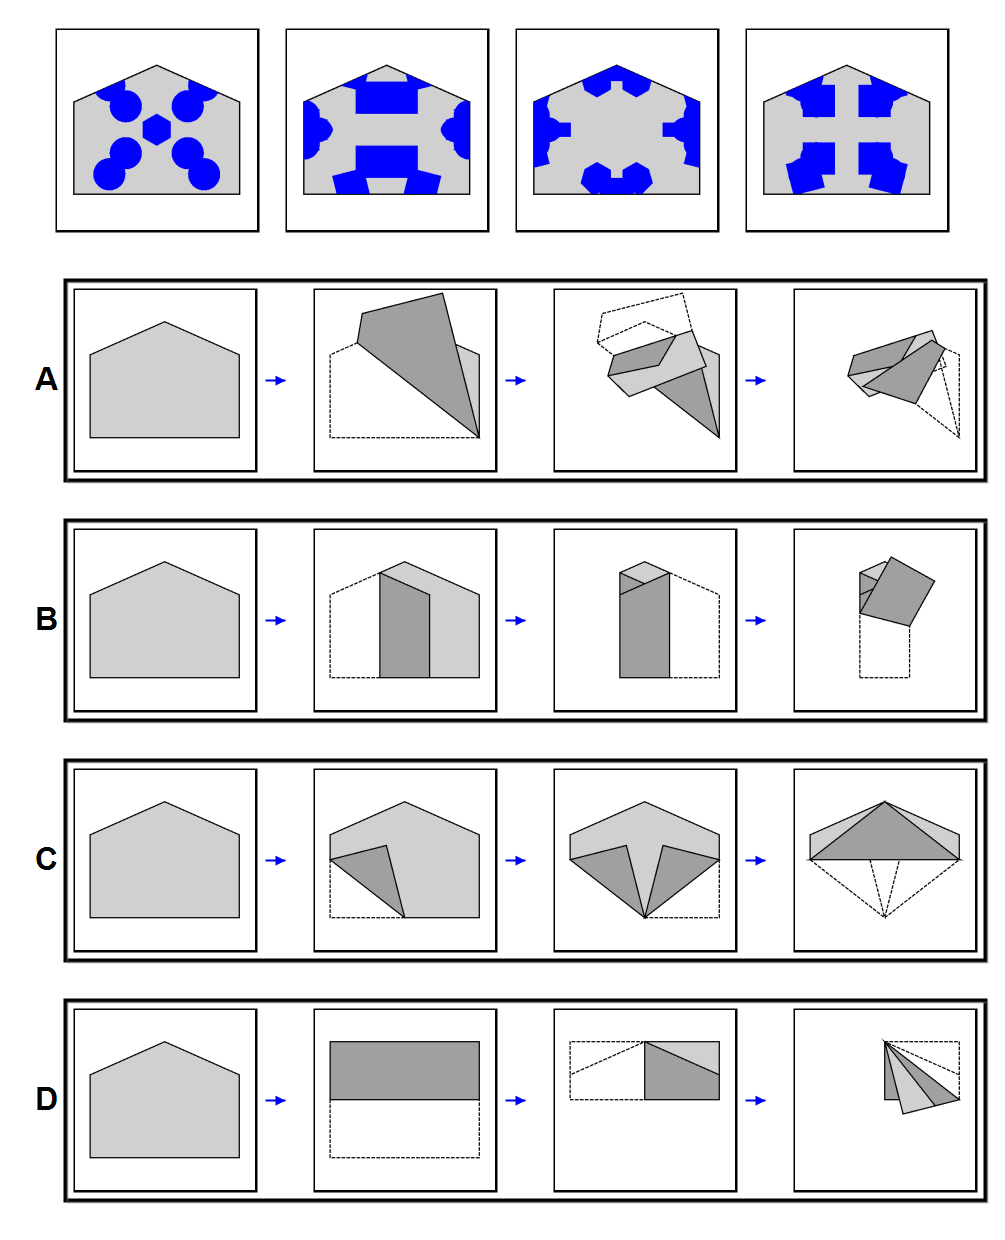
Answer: D